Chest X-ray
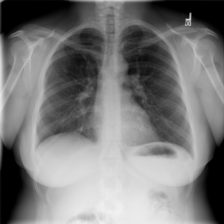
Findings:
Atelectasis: negative
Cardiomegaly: negative
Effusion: negative
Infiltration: negative
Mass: negative
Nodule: negative
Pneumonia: negative
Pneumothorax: negative
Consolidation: negative
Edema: negative
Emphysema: negative
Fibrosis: negative
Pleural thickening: negative
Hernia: negative